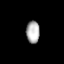
Tissue: lung
Cell type: Others
Senescence score: 0.2435
Nuclear area (px): 290
Mean DAPI intensity: 175.434